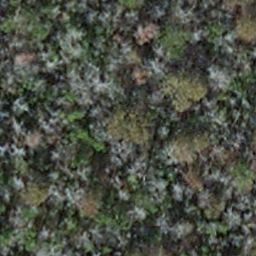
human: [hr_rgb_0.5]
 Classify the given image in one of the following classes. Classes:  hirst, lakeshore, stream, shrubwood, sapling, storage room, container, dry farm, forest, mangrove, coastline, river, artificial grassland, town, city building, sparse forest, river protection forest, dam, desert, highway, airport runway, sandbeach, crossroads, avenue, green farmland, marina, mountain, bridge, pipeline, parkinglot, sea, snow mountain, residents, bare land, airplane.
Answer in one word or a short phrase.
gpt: sapling